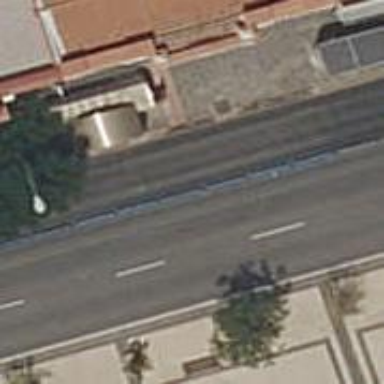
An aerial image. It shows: Tunnel footway.